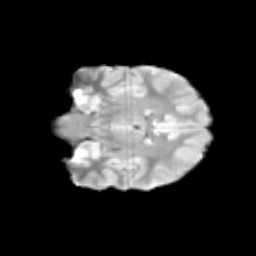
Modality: T2w
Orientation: coronal
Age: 9
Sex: male
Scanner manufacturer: siemens
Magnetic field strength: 3 T
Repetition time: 3.8 s
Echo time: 0.07 s